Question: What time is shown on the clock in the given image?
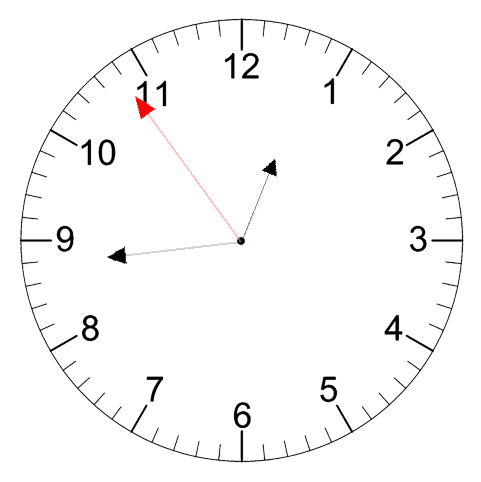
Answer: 12:43:54